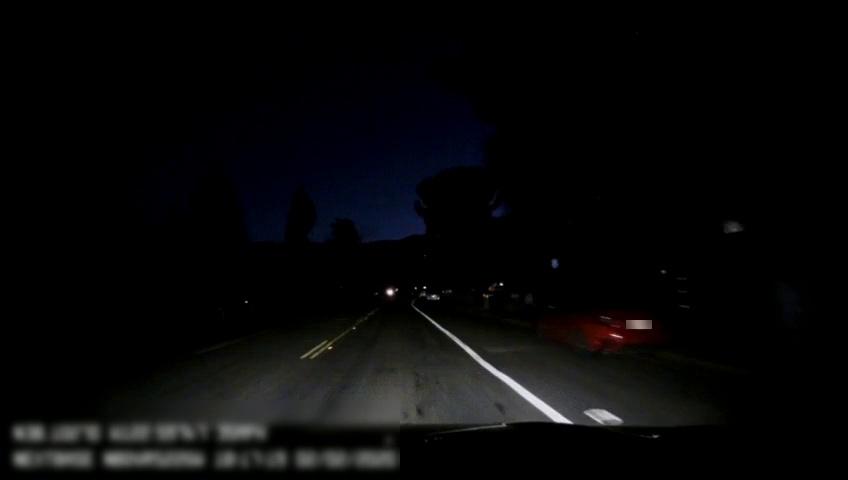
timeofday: Night
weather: Other
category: Drivable Space
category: Vehicles | Car
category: Vehicles | Car
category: Lanes | Alternate Lane
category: Lanes | Opposite Lane
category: Lanes | Alternate Lane